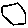
Label: hexagon